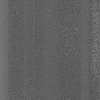
Atmospheric dust classification: not_dusty